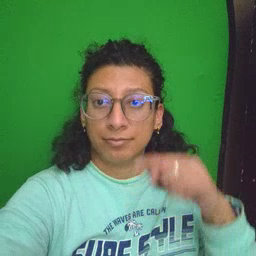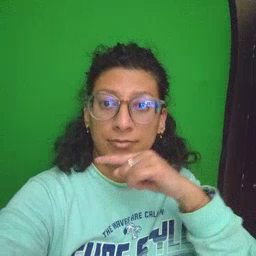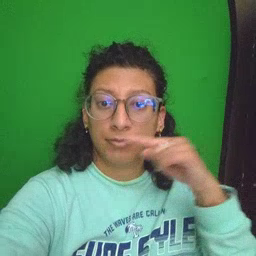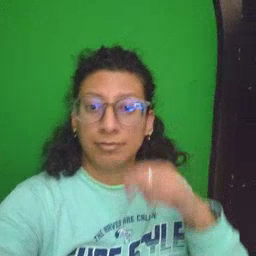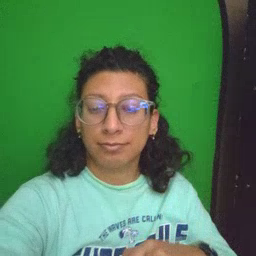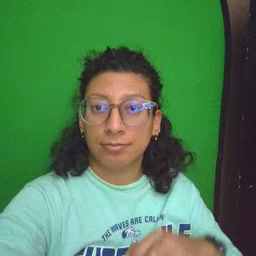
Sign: toothbrush